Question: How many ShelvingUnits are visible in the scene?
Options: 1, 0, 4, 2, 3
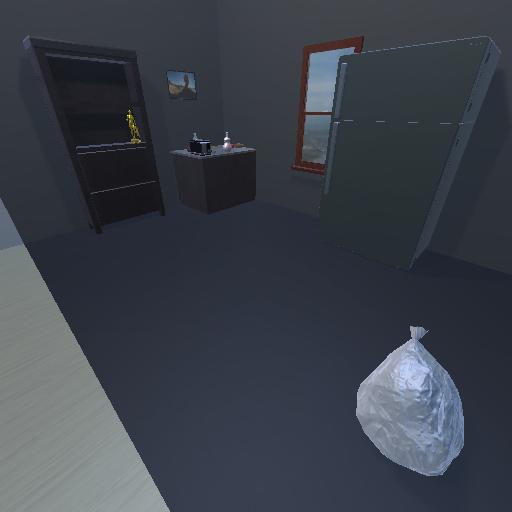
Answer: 1